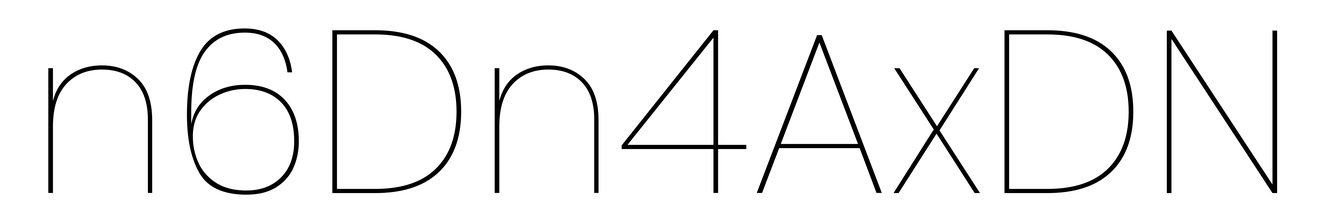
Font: Poppins-Thin